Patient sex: F
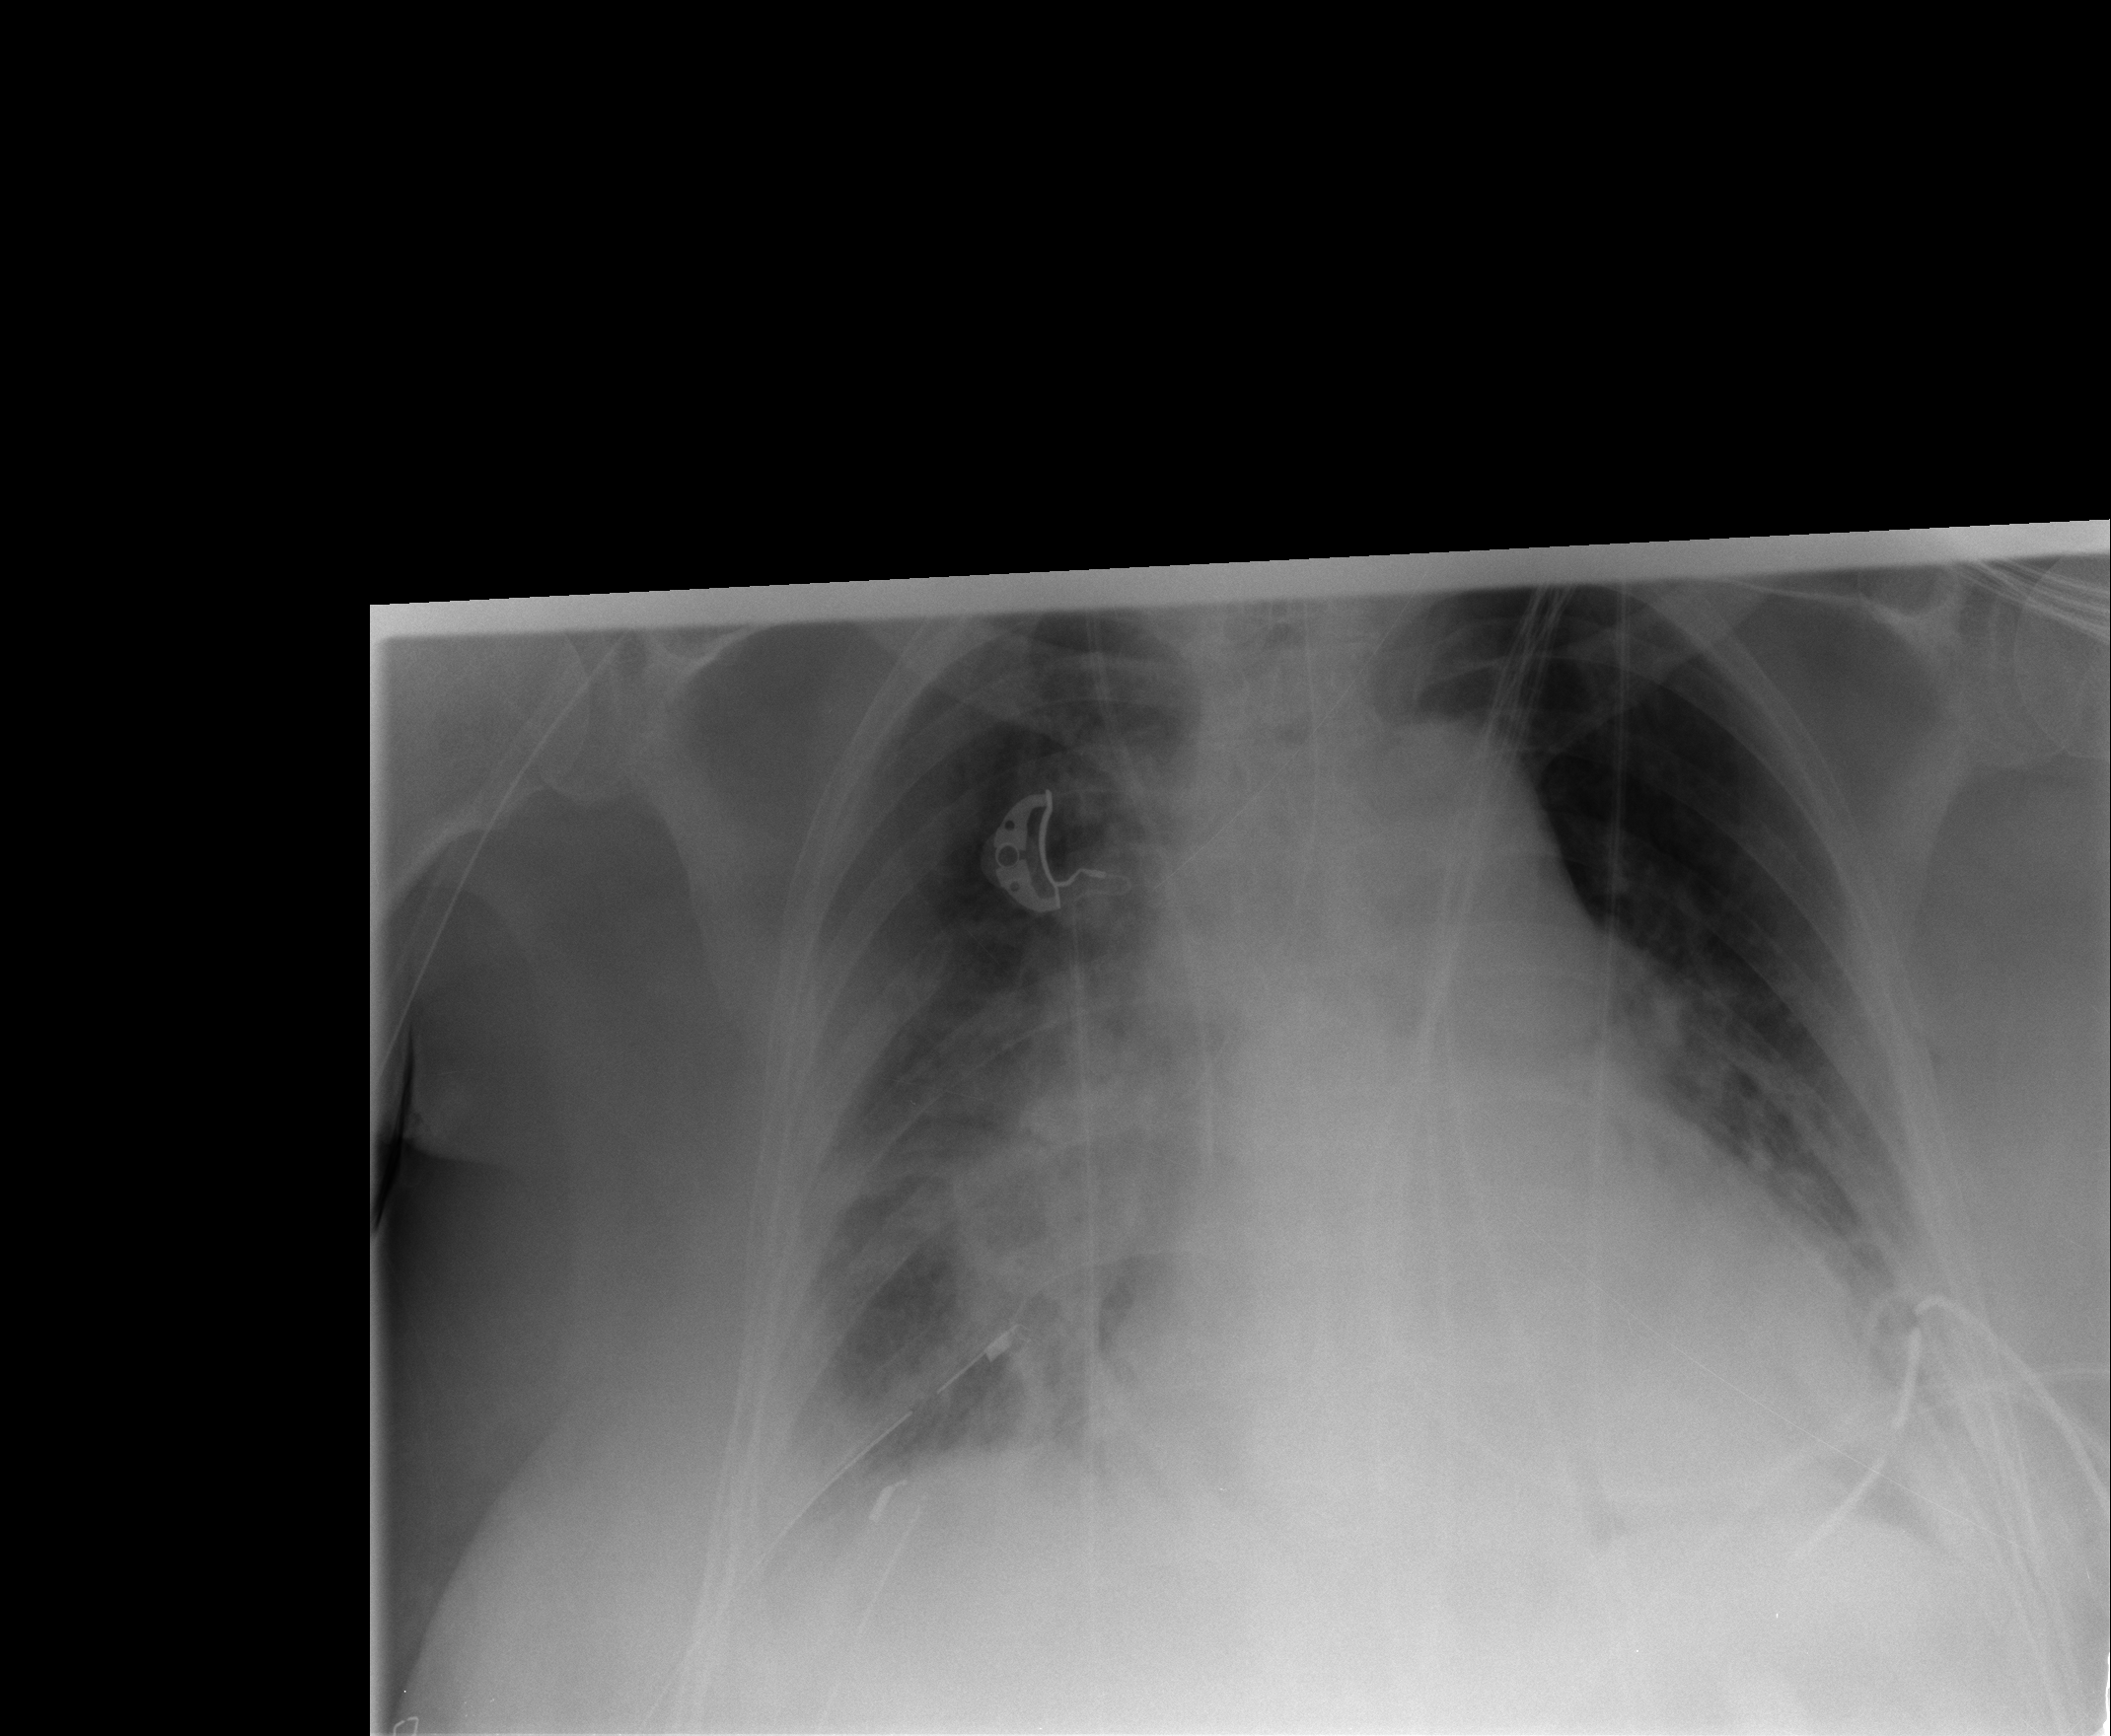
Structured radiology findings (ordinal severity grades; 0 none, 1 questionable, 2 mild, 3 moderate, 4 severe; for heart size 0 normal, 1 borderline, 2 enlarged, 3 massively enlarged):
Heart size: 0
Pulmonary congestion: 2
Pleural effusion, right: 2
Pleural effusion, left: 2
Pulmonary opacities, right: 2
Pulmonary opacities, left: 1
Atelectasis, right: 2
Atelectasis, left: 2